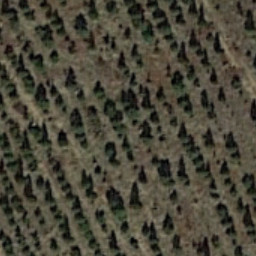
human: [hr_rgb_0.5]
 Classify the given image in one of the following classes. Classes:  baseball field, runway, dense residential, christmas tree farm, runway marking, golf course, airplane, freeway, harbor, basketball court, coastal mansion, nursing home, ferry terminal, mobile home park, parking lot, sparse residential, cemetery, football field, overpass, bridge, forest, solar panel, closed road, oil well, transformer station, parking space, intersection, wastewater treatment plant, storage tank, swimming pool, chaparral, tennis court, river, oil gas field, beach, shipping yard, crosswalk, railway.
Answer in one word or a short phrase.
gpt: christmas tree farm